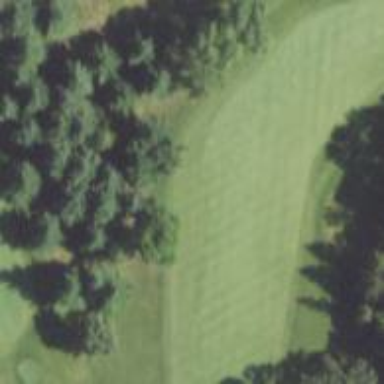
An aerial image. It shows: View of golf hole.